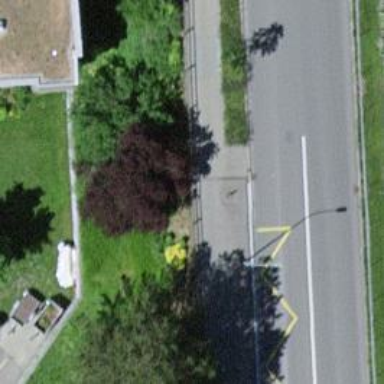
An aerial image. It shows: Post box is visible.